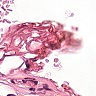
Metastatic tissue present: no